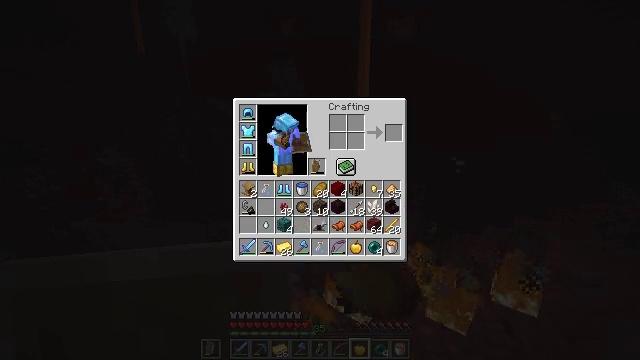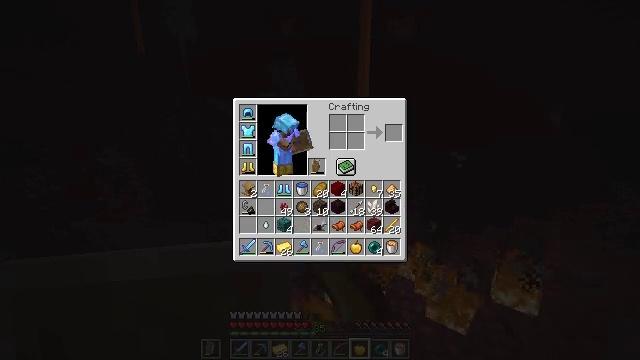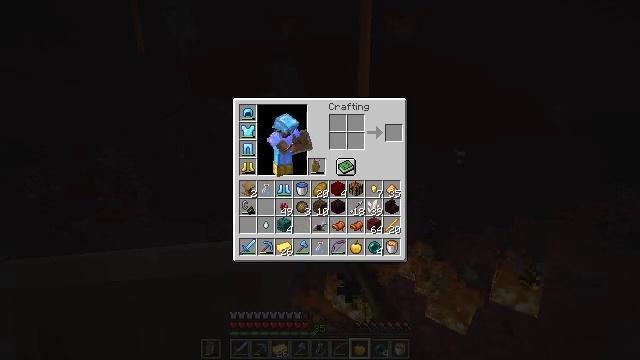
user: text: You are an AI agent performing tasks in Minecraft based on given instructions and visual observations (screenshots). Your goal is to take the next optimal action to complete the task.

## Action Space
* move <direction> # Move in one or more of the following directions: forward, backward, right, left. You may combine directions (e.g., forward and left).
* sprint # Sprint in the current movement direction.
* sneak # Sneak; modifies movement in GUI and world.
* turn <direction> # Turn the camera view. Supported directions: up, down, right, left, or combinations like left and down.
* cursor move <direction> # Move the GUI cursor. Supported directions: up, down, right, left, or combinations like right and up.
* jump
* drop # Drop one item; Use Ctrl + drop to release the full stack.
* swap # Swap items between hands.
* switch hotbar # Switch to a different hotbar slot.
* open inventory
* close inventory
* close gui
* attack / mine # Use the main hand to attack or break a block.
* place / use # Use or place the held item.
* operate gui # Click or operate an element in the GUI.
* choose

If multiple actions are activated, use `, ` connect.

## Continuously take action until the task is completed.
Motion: motion action
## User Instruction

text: Drop a magma block.
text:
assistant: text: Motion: cursor move left
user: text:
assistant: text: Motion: cursor move left
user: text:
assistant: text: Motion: no_op